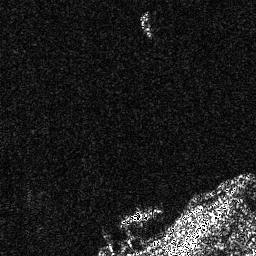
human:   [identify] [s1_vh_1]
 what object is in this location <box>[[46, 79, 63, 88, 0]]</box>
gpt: <ref>1 medium ship at the bottom</ref>